Question: I noticed SwingX's 'Highlighter' interface allows the highlighter to return a different component from the one that is being passed in. I can't actually find any examples of this being used, but I thought I would try to use it to create some kind of fake second column.
The intended result is that text in the left column should truncate where the right column starts, so I can't just use a 'Painter'. The right column should render the same width for the whole list, which is an issue I haven't figured out yet but which doesn't seem like it will be hard.
As for right now though, I am finding that the row height gets compressed to be so small, you can't see any of the text.
Here's what I mean:

Sample program:
'''
import java.awt.BorderLayout;
import java.awt.Component;
import javax.swing.DefaultListModel;
import javax.swing.GroupLayout;
import javax.swing.JFrame;
import javax.swing.JScrollPane;
import javax.swing.LayoutStyle;
import javax.swing.SwingUtilities;
import org.jdesktop.swingx.JXList;
import org.jdesktop.swingx.decorator.AbstractHighlighter;
import org.jdesktop.swingx.decorator.ComponentAdapter;
import org.jdesktop.swingx.renderer.JRendererLabel;
import org.jdesktop.swingx.renderer.StringValue;
public class RendererTest implements Runnable
{
public static void main(String[] args)
{
SwingUtilities.invokeLater(new RendererTest());
}
@Override
public void run()
{
JFrame frame = new JFrame("Highlighter test");
JXList list = new JXList();
DefaultListModel<String> listModel = new DefaultListModel<>();
listModel.addElement("one");
listModel.addElement("two");
listModel.addElement("three");
list.setModel(listModel);
list.setVisibleRowCount(8);
list.setPrototypeCellValue("some string");
list.addHighlighter(new AddSecondColumnHighlighter(v -> ((String) v).toUpperCase()));
JScrollPane listScroll = new JScrollPane(list);
frame.setLayout(new BorderLayout());
frame.add(listScroll, BorderLayout.CENTER);
frame.pack();
frame.setVisible(true);
}
private static class AddSecondColumnHighlighter extends AbstractHighlighter
{
private final StringValue secondColumnStringValue;
public AddSecondColumnHighlighter(StringValue secondColumnStringValue)
{
this.secondColumnStringValue = secondColumnStringValue;
}
@Override
protected Component doHighlight(Component component, ComponentAdapter adapter)
{
JRendererLabel rightColumn = new JRendererLabel();
rightColumn.setText(secondColumnStringValue.getString(adapter.getValue()));
return new FixedSecondColumnRendererLabel(component, rightColumn);
}
}
private static class FixedSecondColumnRendererLabel extends JRendererLabel
{
private FixedSecondColumnRendererLabel(Component leadingComponent, Component trailingComponent)
{
GroupLayout layout = new GroupLayout(this);
setLayout(layout);
layout.setHorizontalGroup(layout.createSequentialGroup()
.addComponent(leadingComponent, GroupLayout.DEFAULT_SIZE, GroupLayout.DEFAULT_SIZE, Short.MAX_VALUE)
.addPreferredGap(LayoutStyle.ComponentPlacement.RELATED)
.addComponent(trailingComponent));
layout.setVerticalGroup(layout.createParallelGroup(GroupLayout.Alignment.BASELINE)
.addComponent(leadingComponent)
.addComponent(trailingComponent));
}
}
}
'''
I'm wondering if there is a right way to use this bit of the API. I deliberately extended 'JRendererLabel' in case that was the issue, but it seems to be something more subtle...
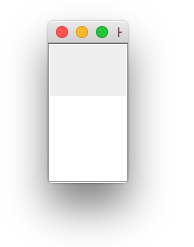
Answer: If you have a look at 'JRendererLabel', you will see that 'invalidate', 'revalidate', 'validate' (and a bunch of other methods) have been set to "no operation", meaning that they no longer make notifications to the layout manager that the component should be laid out. This is done to help improve the performance of "stamping" the renderer onto the component (the 'JXList').
Instead, use extend 'FixedSecondColumnRendererLabel' from 'JPanel'.
Instead of creating a new instance of 'FixedSecondColumnRendererLabel' and 'JRendererLabel' each time the method is called, you should consider optimising it so that you return the same instance, but one which is configured each time the method is called.
Remember, this method is called for EACH row in your 'JXList', the more you have, the more times it will be called, the more short lived objects it will create...